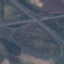
Land use / land cover class: Highway